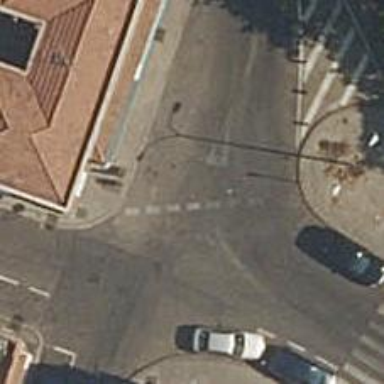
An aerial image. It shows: Road with "give way" sign.